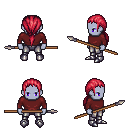
a pixel art fantasy rpg character, male body template, dark elf, purple skin, maroon long-sleeve shirt, metal pants, ruby red ponytail hairstyle, metal boots, spear, four views (front, back, left, right), 2x2 character sprite sheet, small pixel art, hard edges, no anti-aliasing